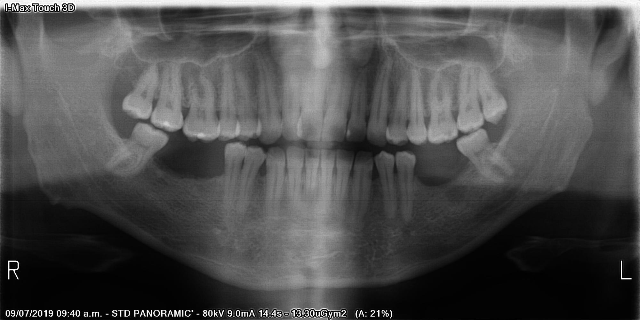
adult